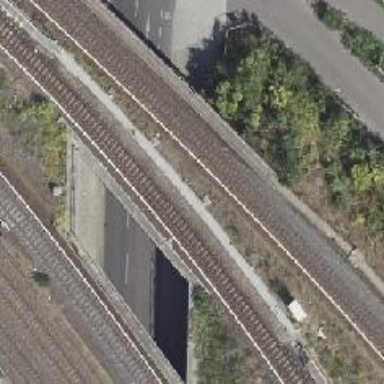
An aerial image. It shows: Yard bridge for light rail electrified railway.